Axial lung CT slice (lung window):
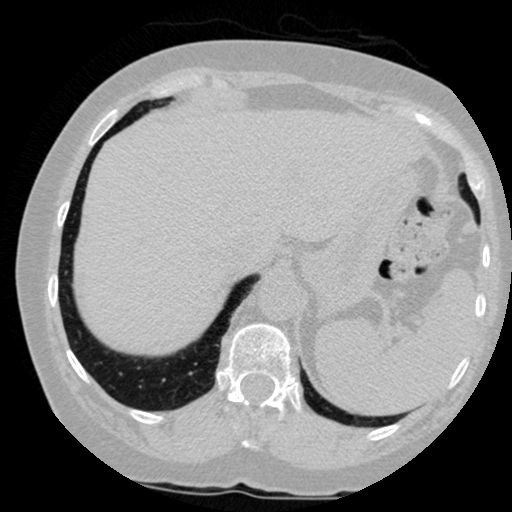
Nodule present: no